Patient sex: M
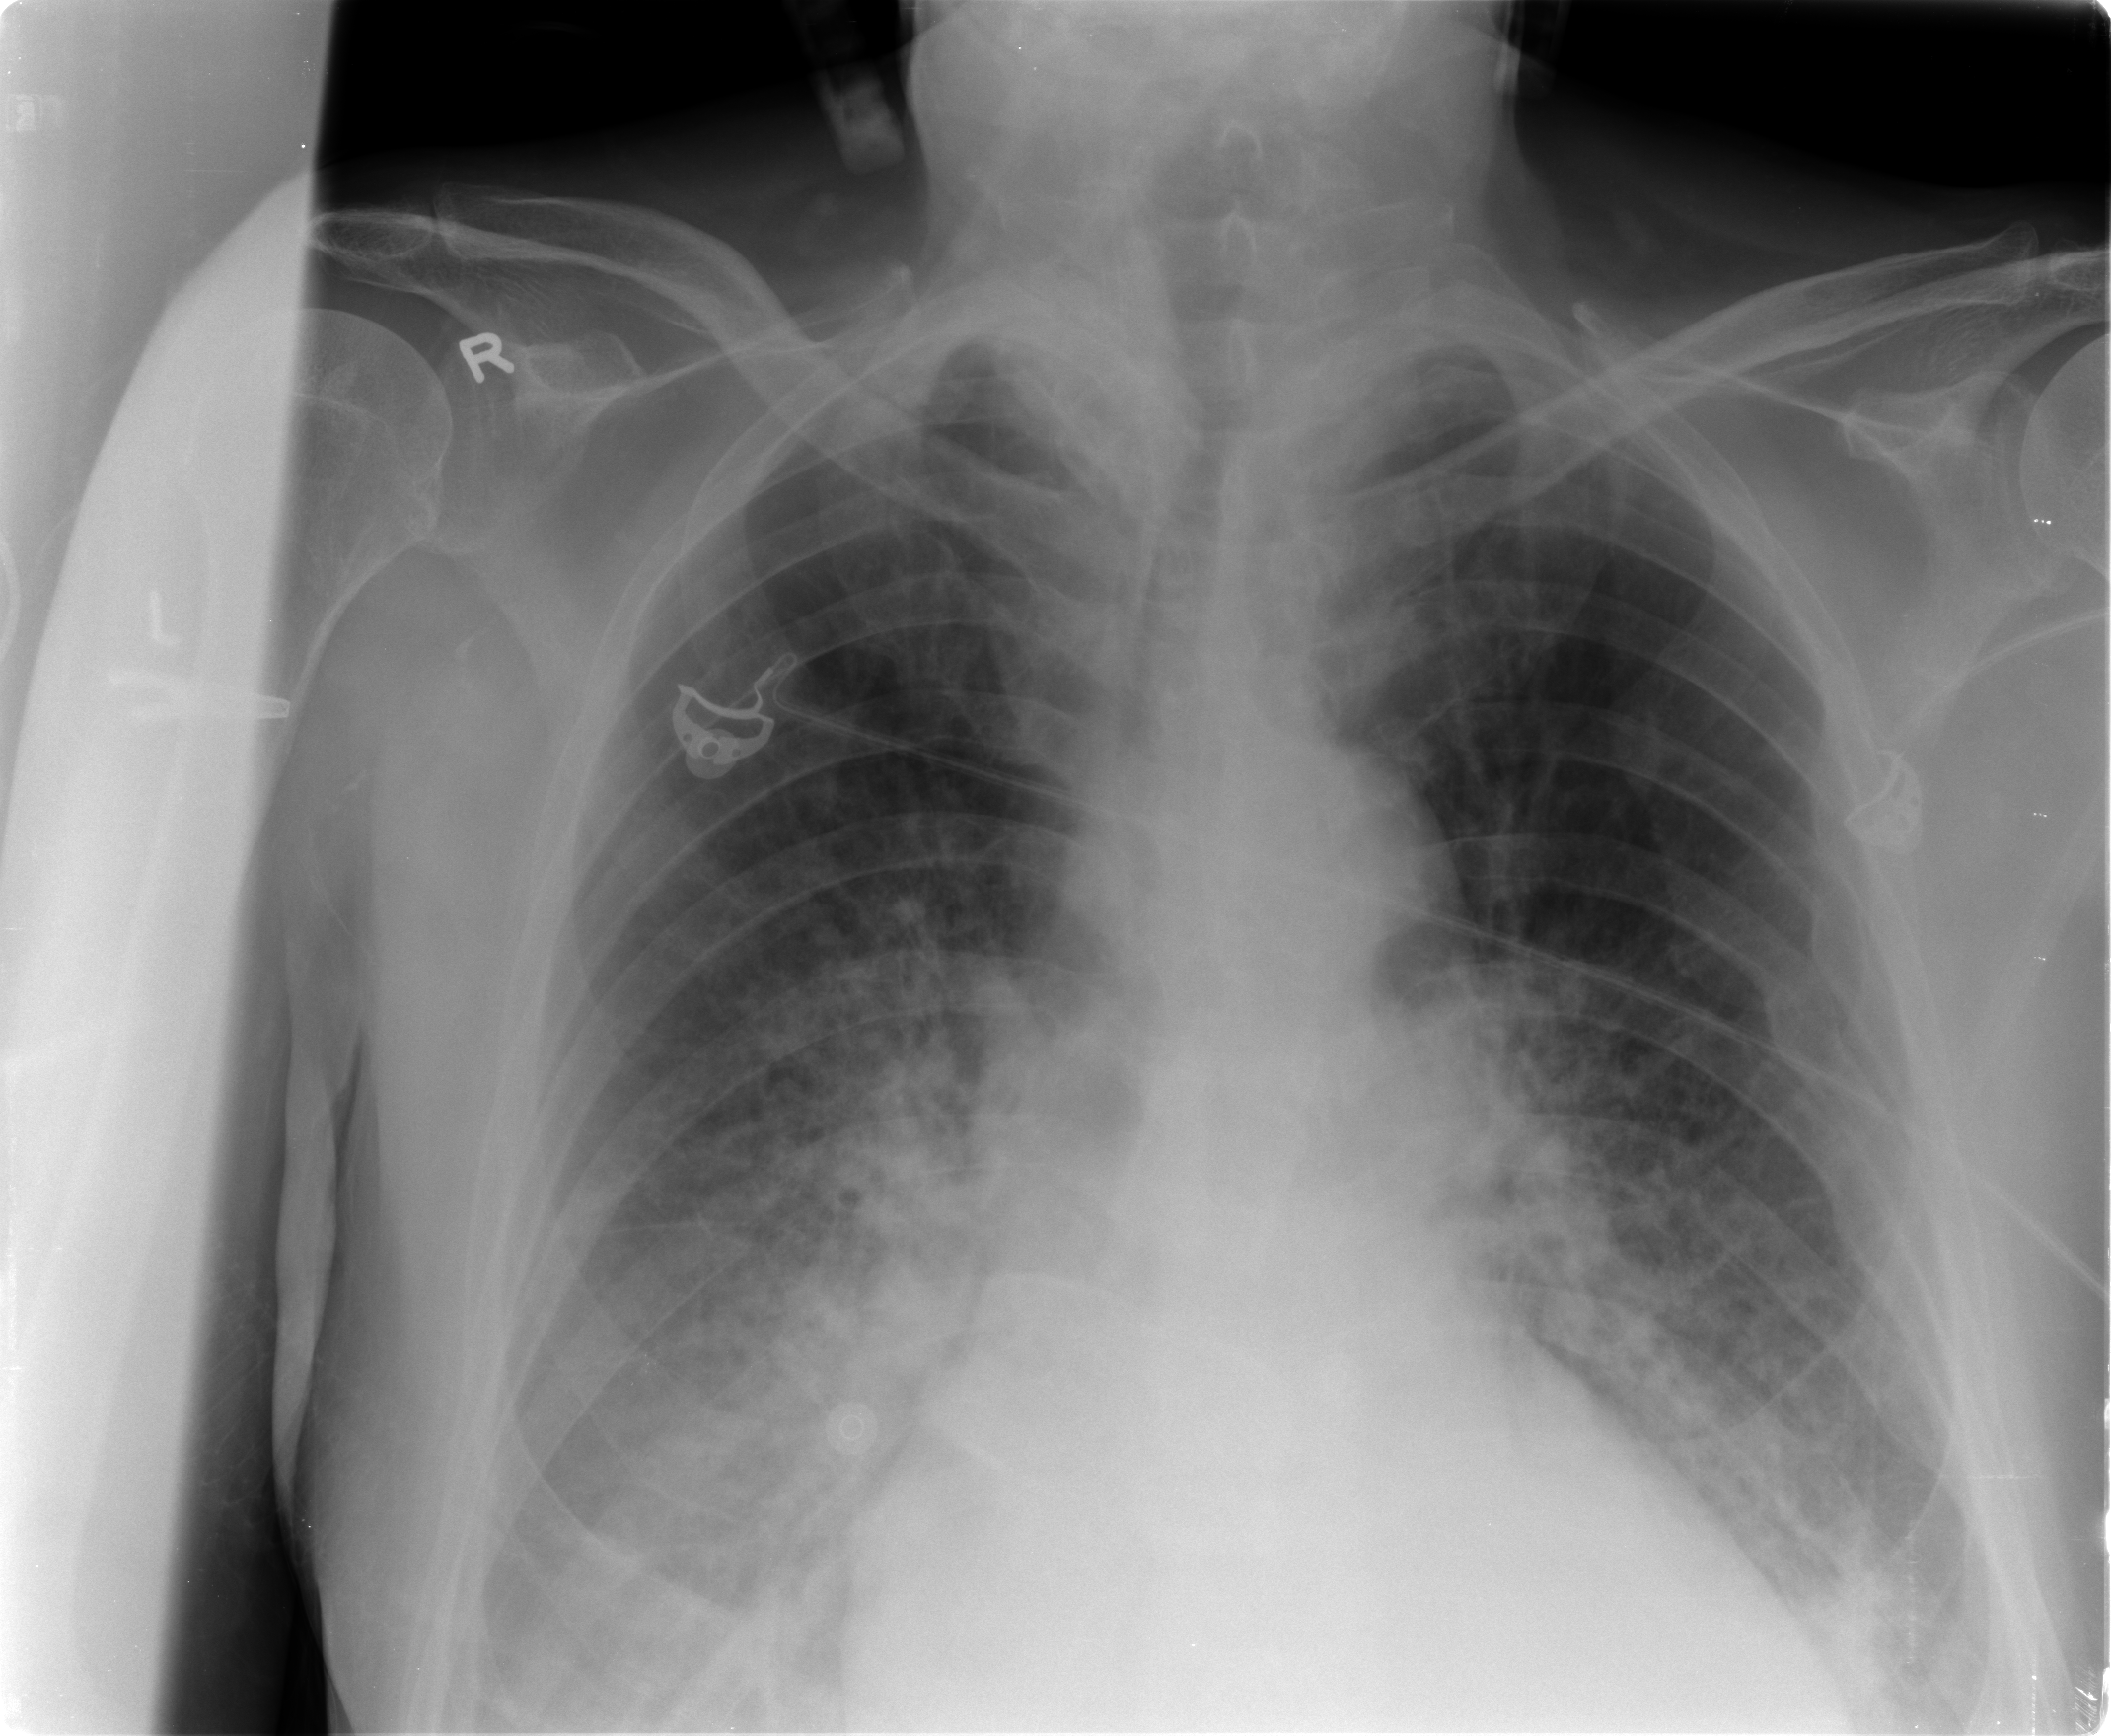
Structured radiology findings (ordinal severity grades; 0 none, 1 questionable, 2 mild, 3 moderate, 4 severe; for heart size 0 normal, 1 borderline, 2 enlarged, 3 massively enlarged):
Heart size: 2
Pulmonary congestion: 3
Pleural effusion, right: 2
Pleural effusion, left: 2
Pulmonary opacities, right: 2
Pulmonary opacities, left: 2
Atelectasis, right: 2
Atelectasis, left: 2